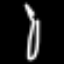
Label: fork